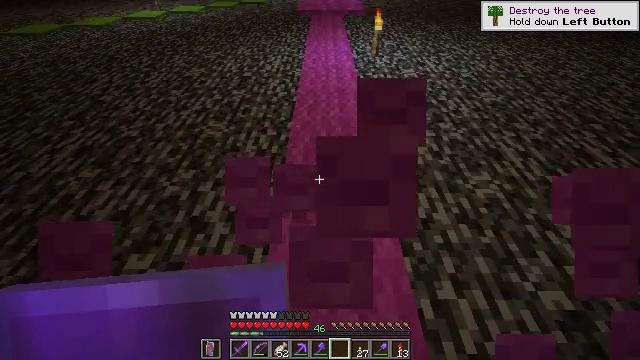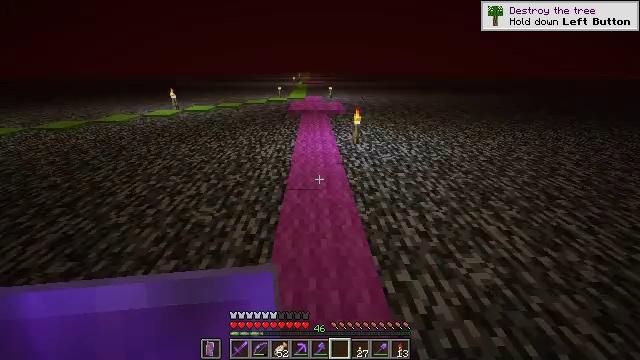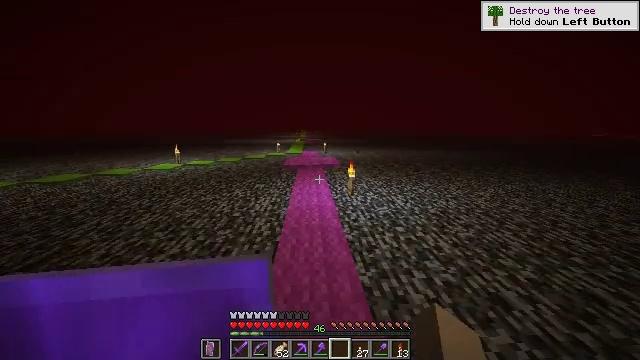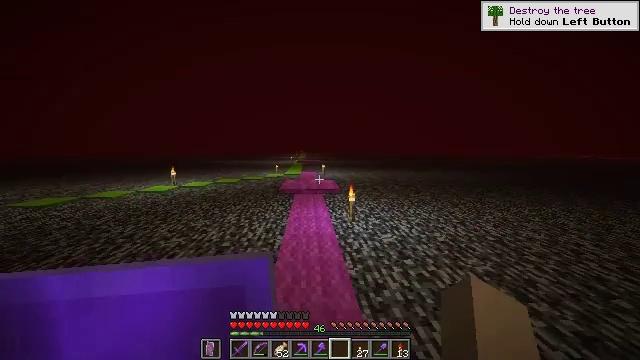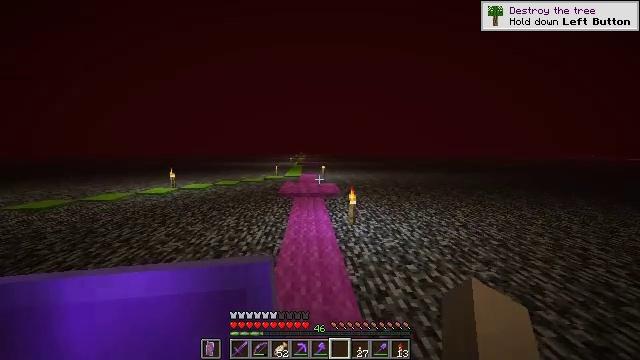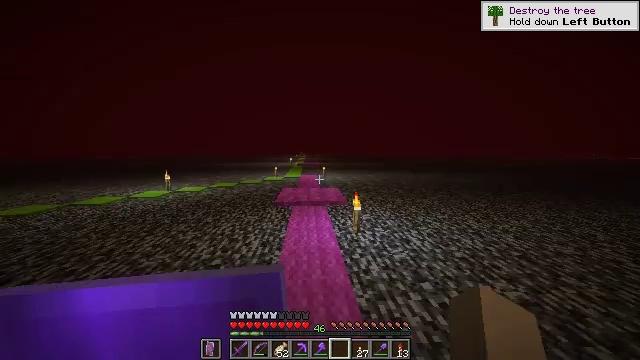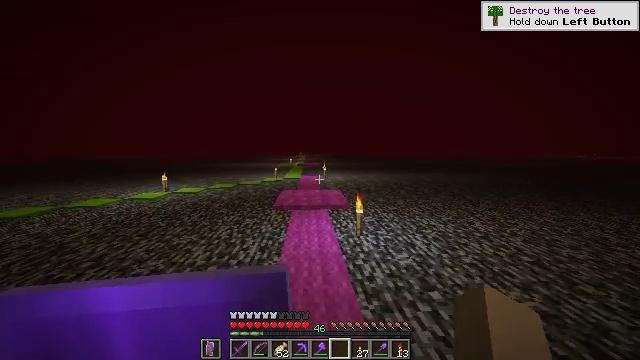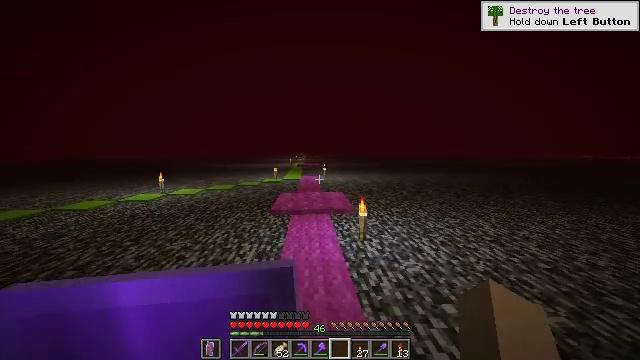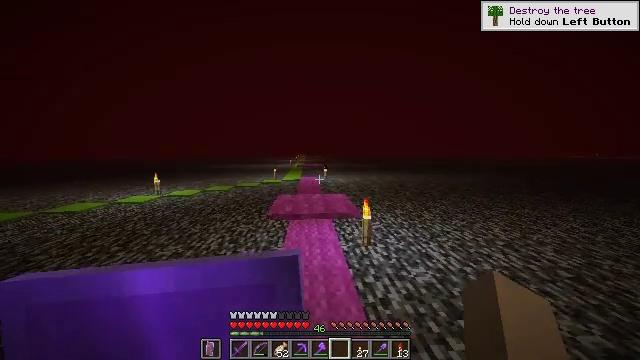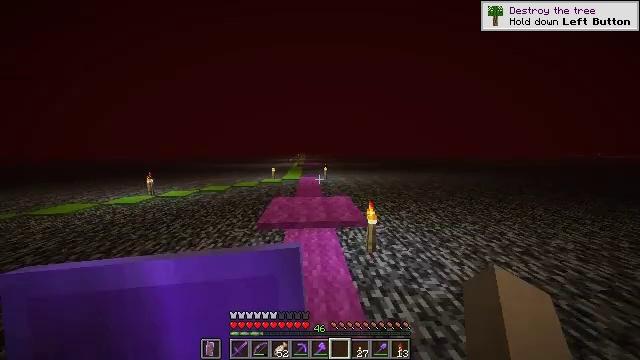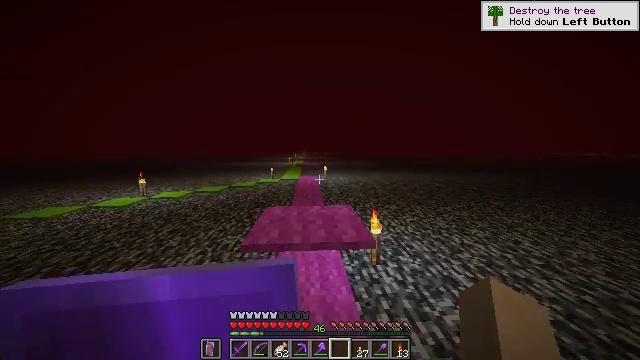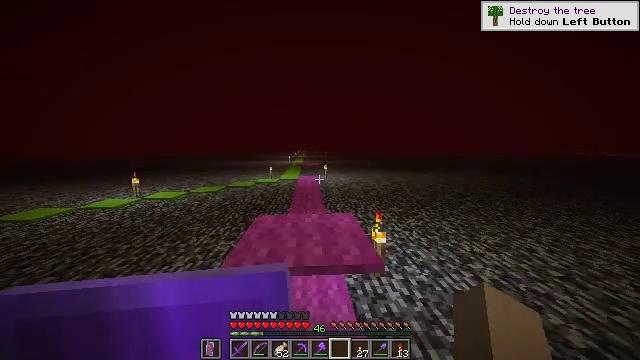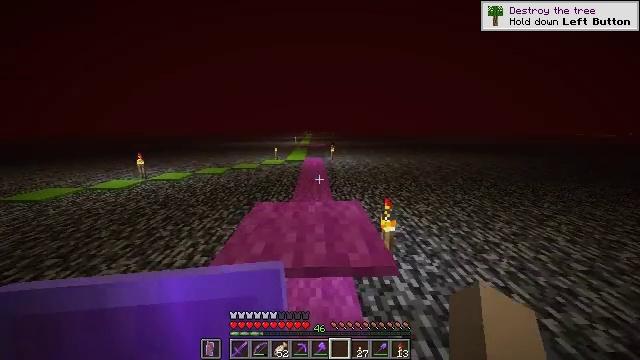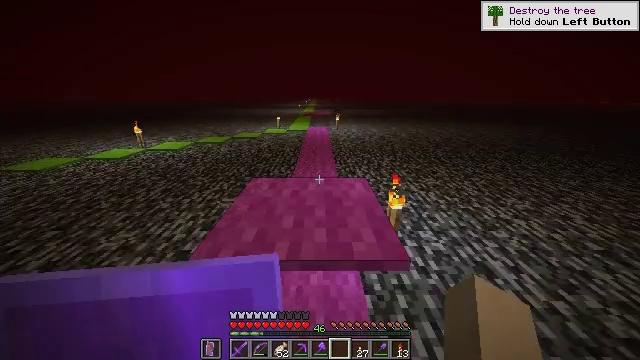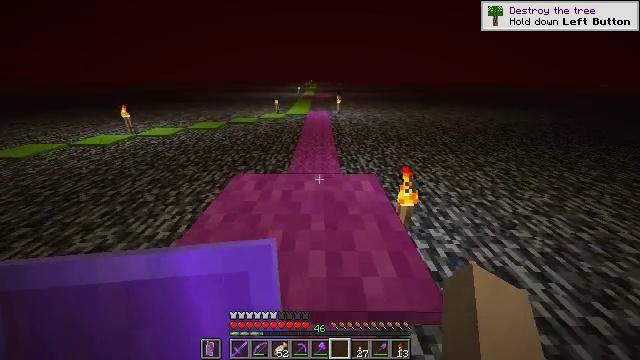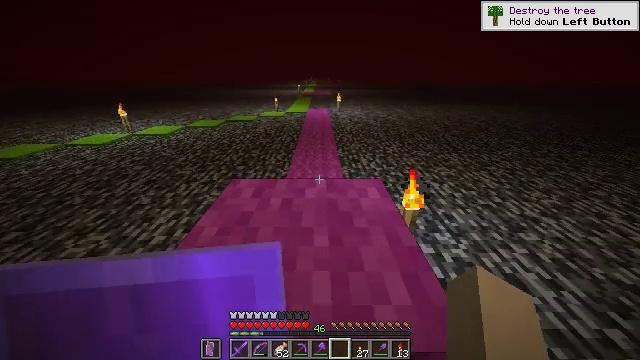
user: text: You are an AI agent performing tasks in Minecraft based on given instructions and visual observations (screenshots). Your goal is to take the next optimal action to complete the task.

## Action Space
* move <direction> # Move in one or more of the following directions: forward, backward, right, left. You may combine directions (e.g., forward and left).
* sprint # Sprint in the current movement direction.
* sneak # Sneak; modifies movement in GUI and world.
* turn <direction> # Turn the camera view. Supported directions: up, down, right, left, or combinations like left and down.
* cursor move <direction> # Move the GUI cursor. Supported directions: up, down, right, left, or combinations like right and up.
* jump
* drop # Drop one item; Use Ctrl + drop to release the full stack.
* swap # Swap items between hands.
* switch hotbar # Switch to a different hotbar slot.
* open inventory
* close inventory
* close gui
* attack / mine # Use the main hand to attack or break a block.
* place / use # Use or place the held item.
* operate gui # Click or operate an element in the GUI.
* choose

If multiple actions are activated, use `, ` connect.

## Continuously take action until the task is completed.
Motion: motion action
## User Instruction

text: Gather the magenta carpet.
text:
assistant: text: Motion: move forward, sprint, turn right and up
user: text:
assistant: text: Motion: move forward, sprint, turn right and up
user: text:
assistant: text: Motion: move forward, sprint, turn up
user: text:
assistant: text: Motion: move forward, sprint
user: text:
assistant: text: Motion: move forward, sprint
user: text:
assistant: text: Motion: move forward, sprint
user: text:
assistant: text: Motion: move forward, sprint
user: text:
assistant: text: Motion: move forward, sprint
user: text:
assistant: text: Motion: move forward, sprint
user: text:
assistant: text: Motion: move forward, sprint
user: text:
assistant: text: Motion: move forward, sprint
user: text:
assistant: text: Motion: move forward, sprint, turn left and down
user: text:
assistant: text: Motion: move forward, sprint, turn left and down
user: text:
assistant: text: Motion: move forward, turn down
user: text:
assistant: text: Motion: move forward
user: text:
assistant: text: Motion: move forward
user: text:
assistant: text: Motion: turn down
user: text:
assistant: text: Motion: turn down
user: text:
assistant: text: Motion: turn down
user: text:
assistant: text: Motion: no_op
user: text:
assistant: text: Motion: no_op
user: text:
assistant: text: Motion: attack / mine
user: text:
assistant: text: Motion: attack / mine
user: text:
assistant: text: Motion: move forward, attack / mine
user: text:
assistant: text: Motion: move forward, attack / mine
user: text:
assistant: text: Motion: move forward, attack / mine
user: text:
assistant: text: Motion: move forward, attack / mine
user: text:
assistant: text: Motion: move forward, attack / mine
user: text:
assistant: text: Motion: move forward, attack / mine
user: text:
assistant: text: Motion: move forward